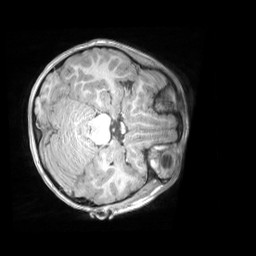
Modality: T1w
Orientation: axial
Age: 5
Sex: male
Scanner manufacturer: siemens
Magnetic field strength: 3 T
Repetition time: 2.53 s
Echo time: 0.00164 s